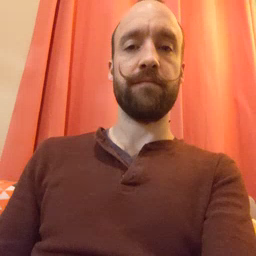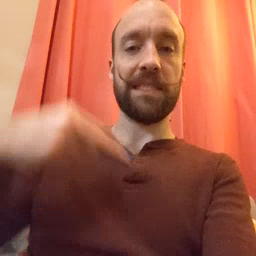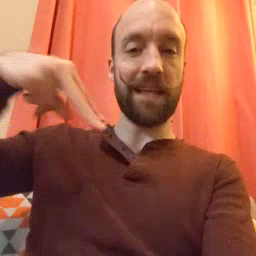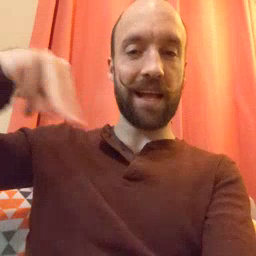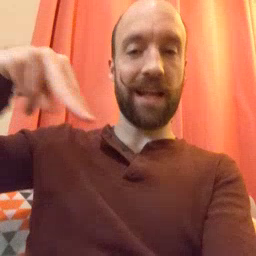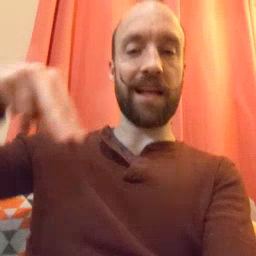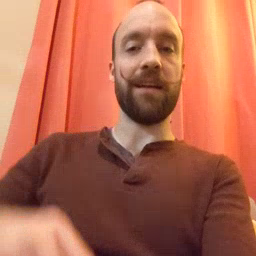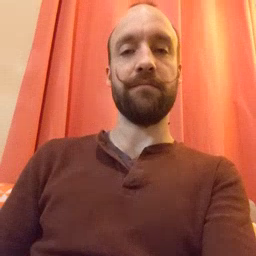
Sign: dance